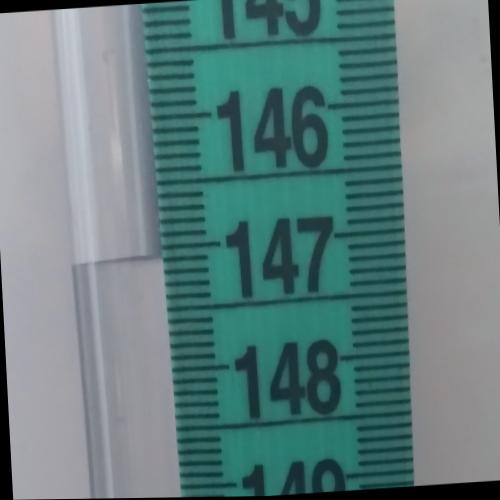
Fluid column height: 147.1 cm